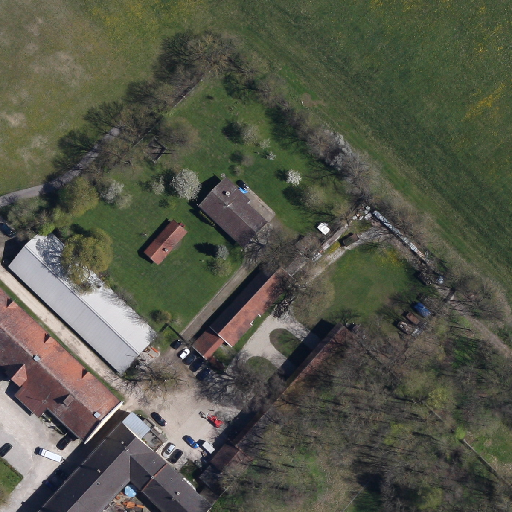
Referring expression: car